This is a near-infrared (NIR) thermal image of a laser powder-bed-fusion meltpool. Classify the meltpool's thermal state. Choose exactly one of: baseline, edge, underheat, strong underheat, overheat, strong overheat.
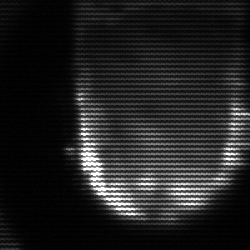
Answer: baseline